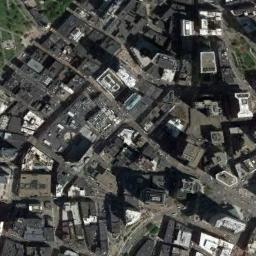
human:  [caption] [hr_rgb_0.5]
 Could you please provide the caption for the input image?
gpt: A dense commercial area has lots of buildings of different heights and shapes while some roads go through the commercial area .

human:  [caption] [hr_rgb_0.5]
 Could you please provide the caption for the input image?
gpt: The commercial area is consist of many buildings .

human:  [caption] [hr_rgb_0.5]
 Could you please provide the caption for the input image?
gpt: There is a parking lot next to the building .

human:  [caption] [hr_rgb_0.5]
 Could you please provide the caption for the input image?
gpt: There are many dense tall buildings and several roads and many trees in a business district .

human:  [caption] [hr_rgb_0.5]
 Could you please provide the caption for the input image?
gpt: There are many buildings arranged irregularly on a commercial area .